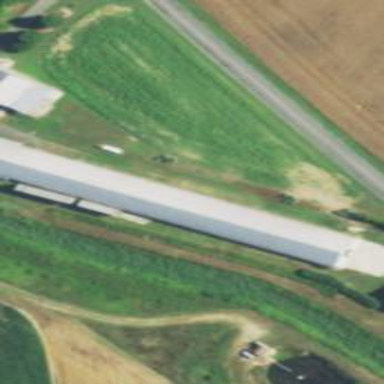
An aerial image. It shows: Farm auxiliary building.